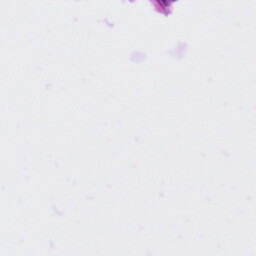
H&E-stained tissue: Tonsil